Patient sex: M
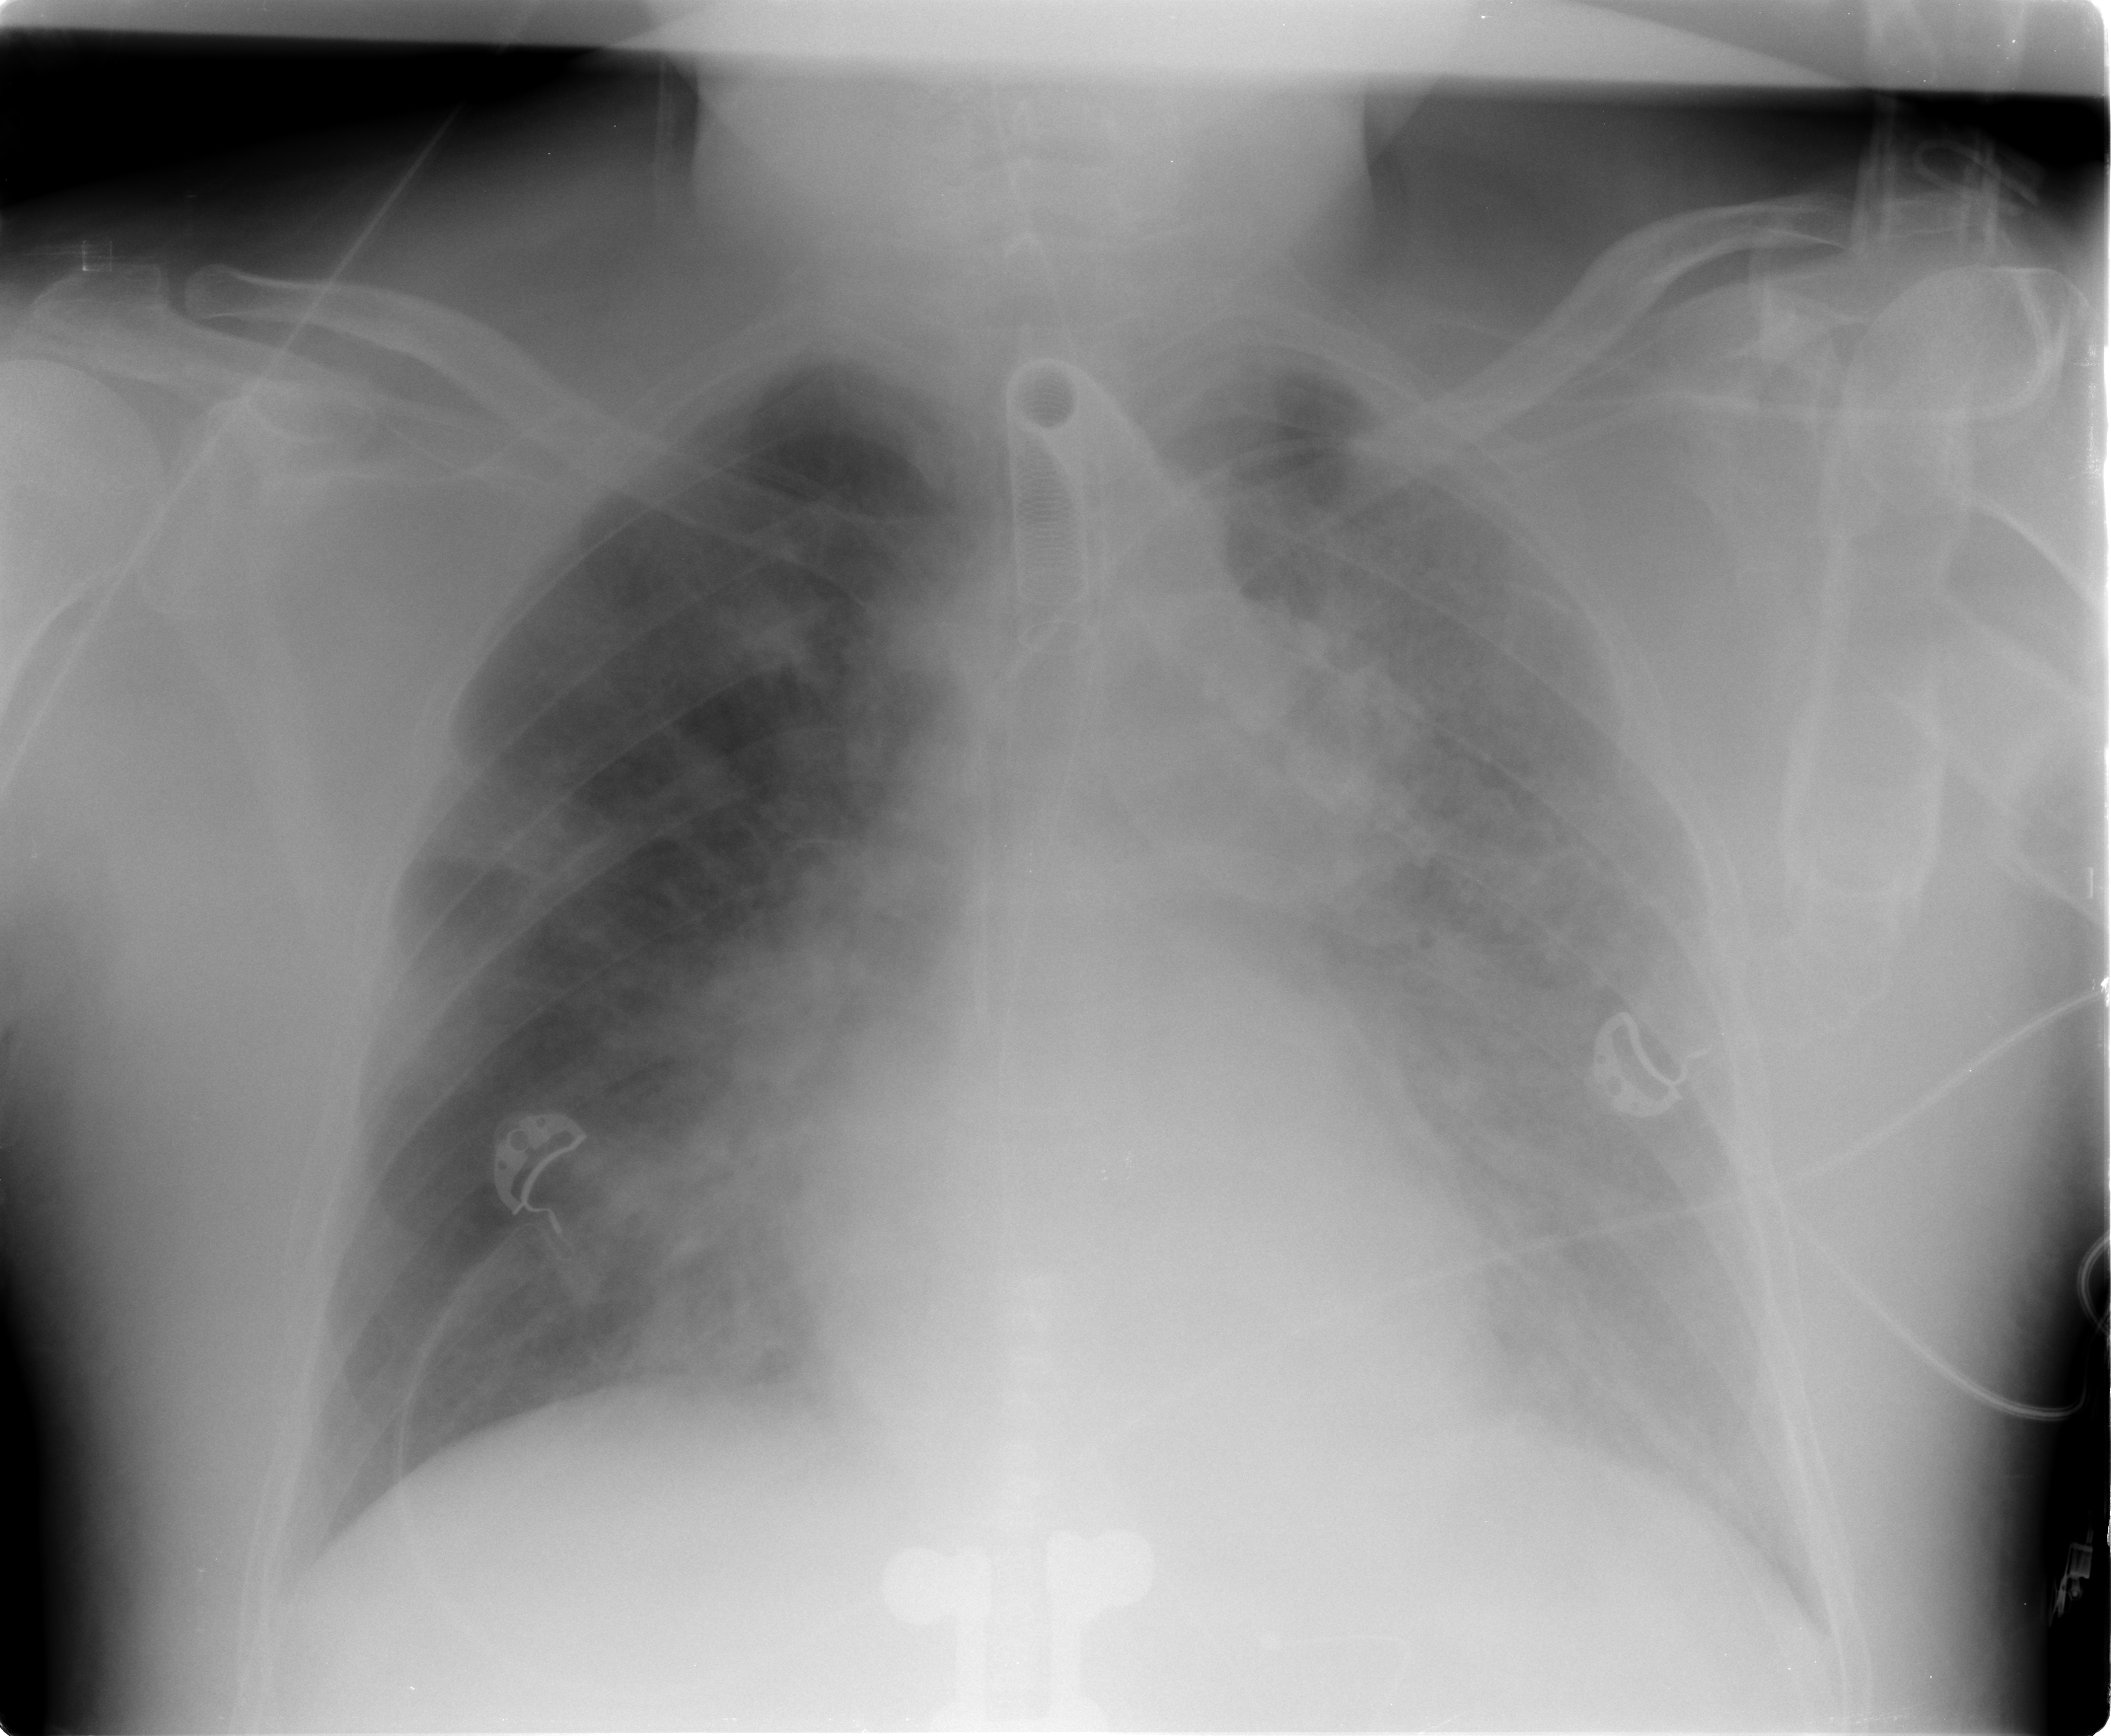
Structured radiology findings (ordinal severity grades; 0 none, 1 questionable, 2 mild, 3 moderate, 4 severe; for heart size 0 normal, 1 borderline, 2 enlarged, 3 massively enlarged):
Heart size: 0
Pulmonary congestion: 3
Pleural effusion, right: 2
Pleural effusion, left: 3
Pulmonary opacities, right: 3
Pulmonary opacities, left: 3
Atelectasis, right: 2
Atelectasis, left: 2